Field crop: maize
Growth stage: 2
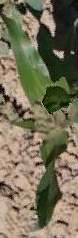
Species: maize